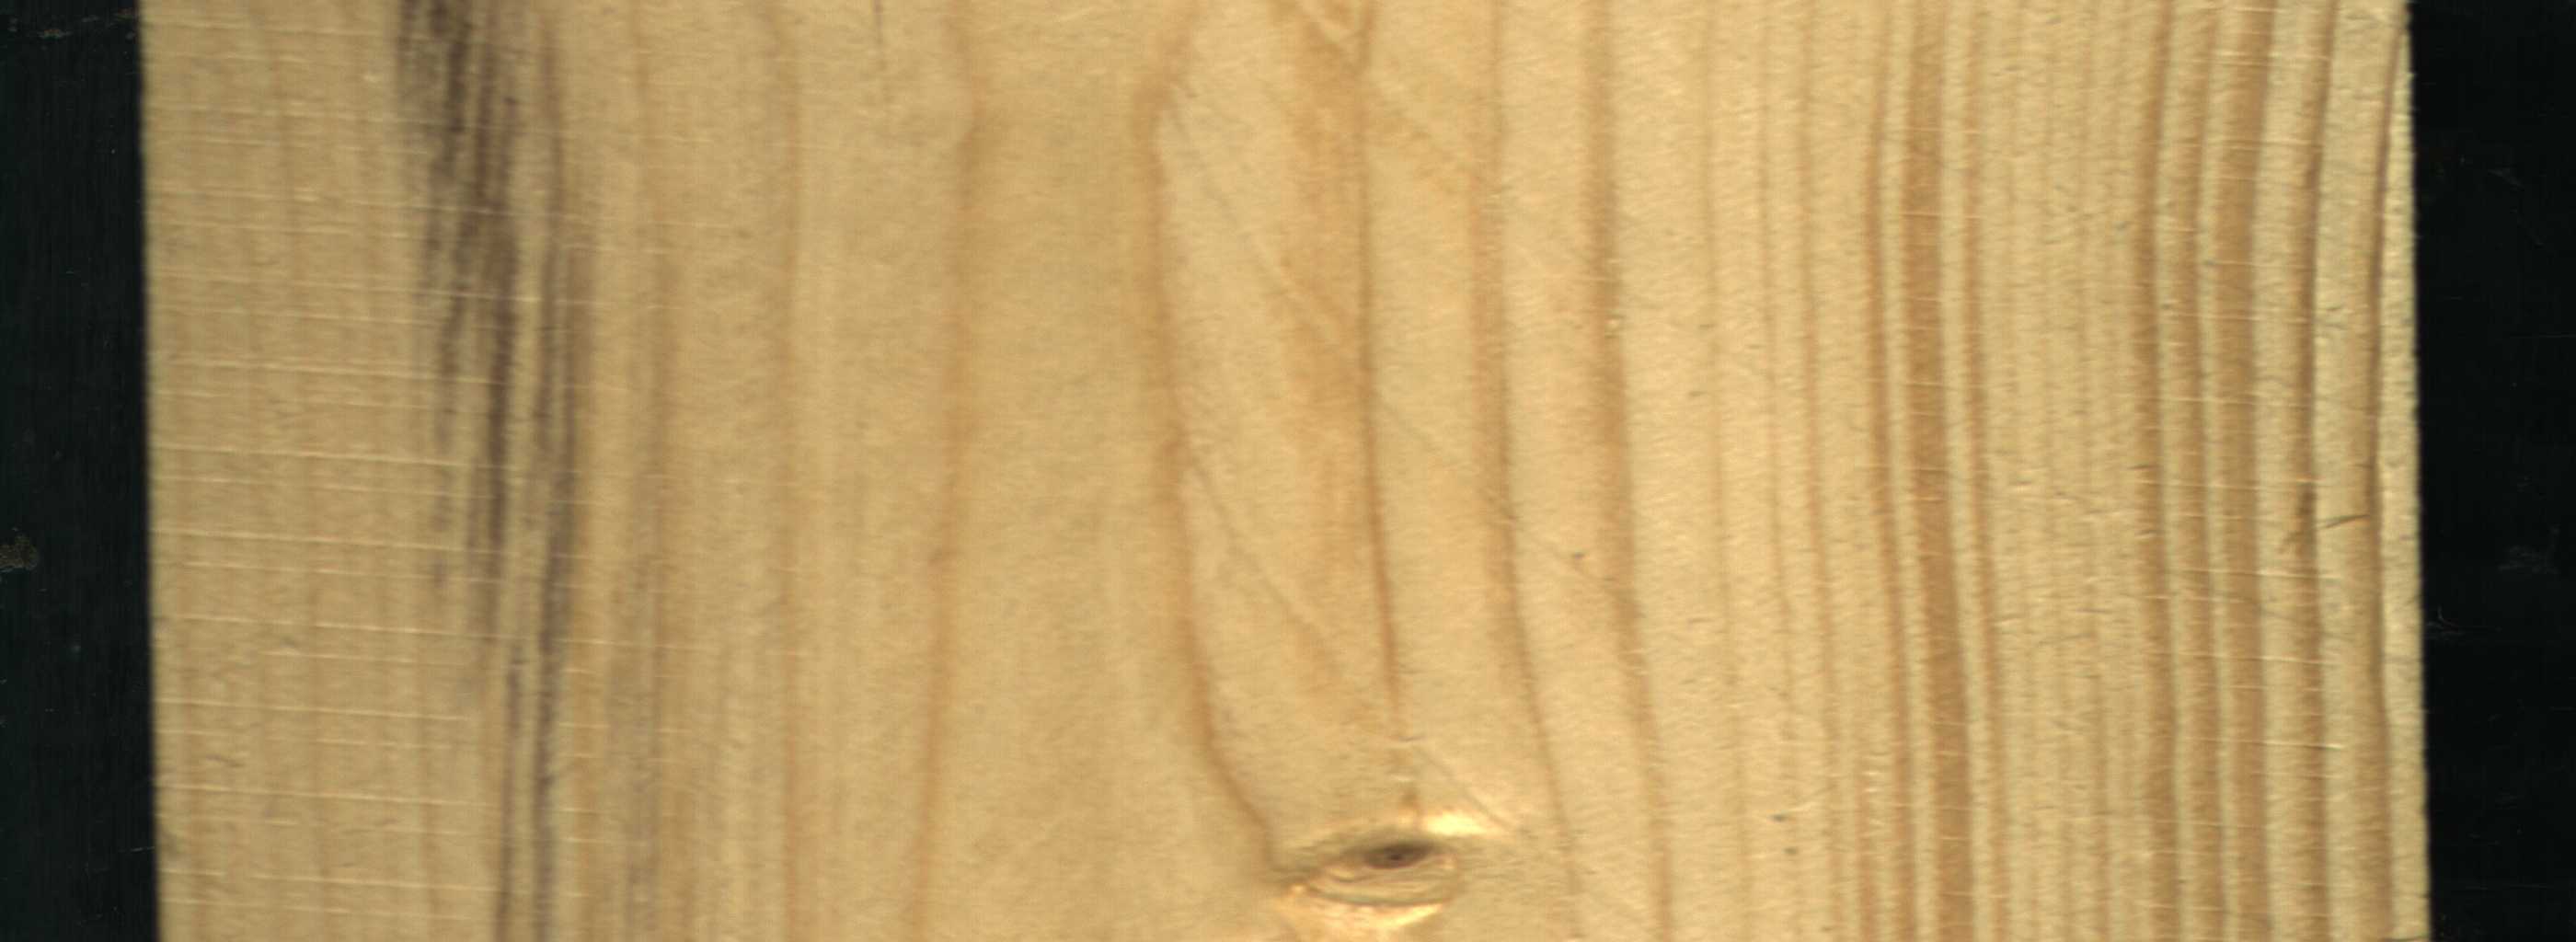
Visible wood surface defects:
resin
Live_Knot